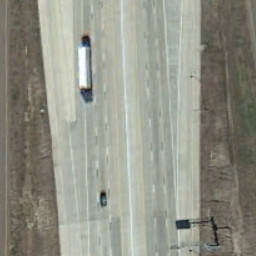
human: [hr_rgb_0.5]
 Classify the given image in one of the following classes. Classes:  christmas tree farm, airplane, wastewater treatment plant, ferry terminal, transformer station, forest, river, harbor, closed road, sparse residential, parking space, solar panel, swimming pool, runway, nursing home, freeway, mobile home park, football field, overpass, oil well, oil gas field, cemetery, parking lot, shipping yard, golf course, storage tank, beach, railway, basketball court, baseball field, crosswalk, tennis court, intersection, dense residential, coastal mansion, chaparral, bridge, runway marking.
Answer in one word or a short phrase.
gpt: freeway